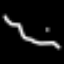
Label: squiggle